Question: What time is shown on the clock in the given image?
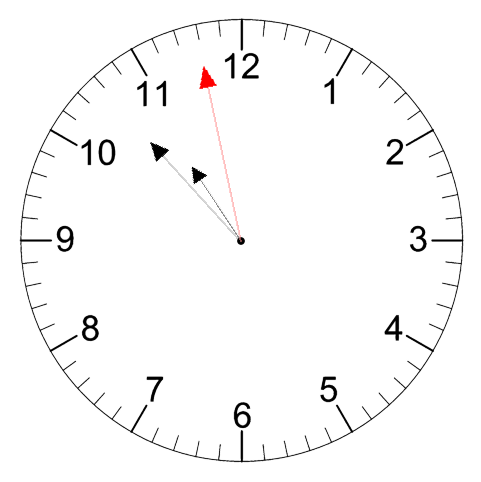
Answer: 10:52:58